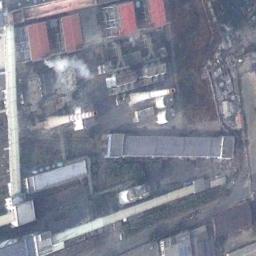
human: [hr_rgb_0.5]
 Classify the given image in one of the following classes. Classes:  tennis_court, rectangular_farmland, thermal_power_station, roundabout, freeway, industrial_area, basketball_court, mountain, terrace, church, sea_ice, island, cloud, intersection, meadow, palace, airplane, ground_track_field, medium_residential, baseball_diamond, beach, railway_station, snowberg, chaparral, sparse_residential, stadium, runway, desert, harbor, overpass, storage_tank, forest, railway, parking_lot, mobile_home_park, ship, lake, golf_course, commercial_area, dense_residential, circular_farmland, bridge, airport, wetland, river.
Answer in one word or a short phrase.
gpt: thermal_power_station